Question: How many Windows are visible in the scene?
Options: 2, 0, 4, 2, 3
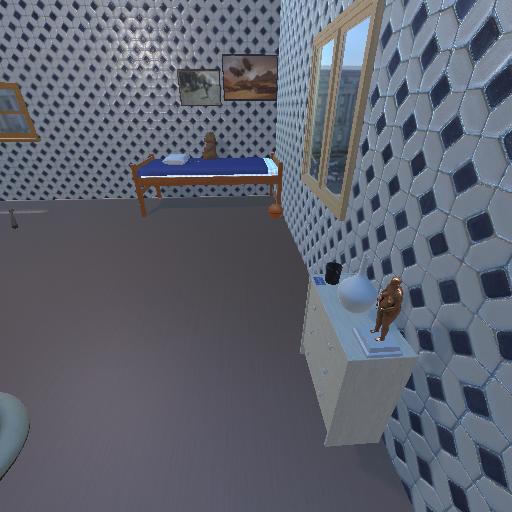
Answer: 2